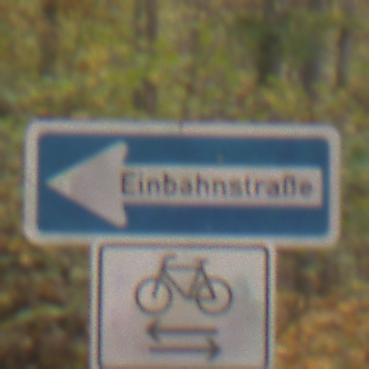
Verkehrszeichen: EinbahnstrasseLinksweisend
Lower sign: RichtungsangabeDurchPfeile9
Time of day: MorningAfternoon
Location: Outdoor (Nature)
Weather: Overcast
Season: Autumn
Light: Natural